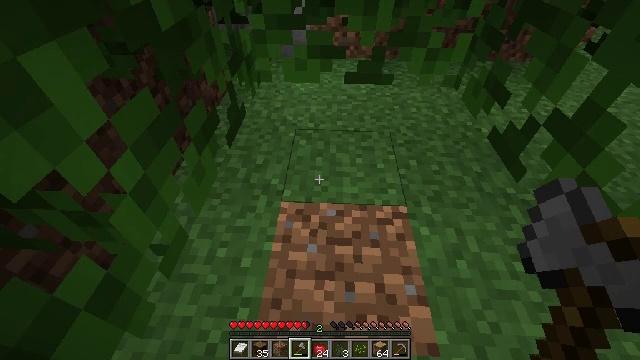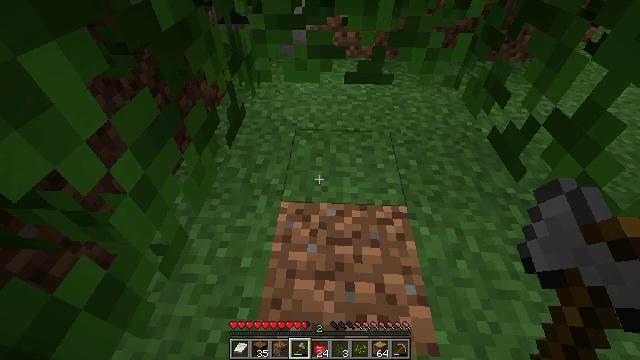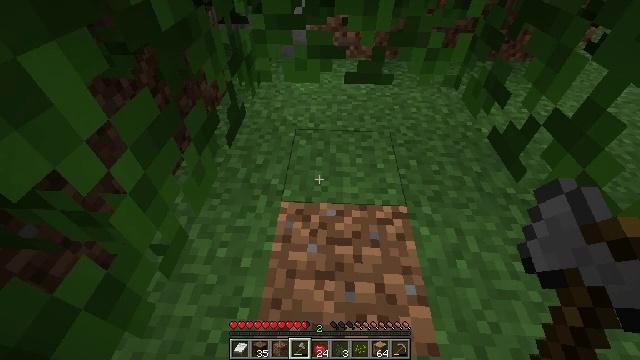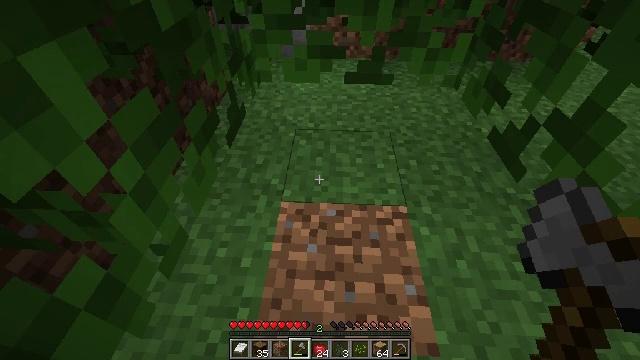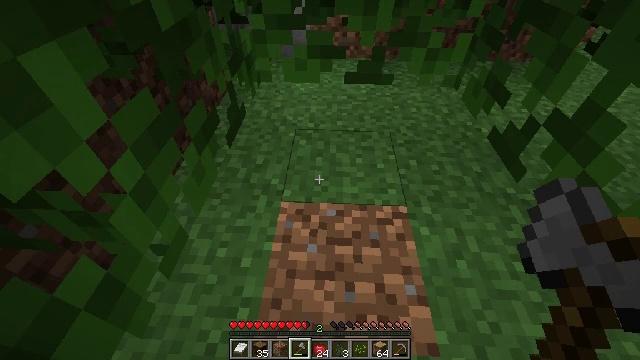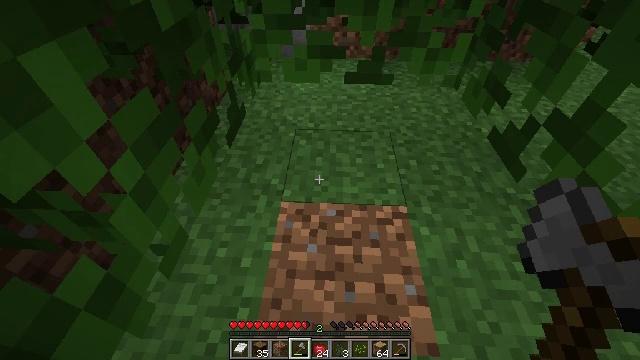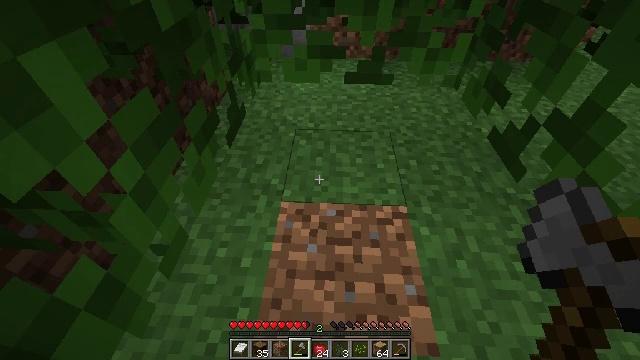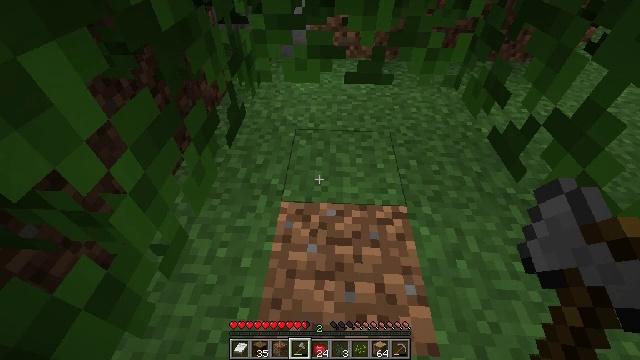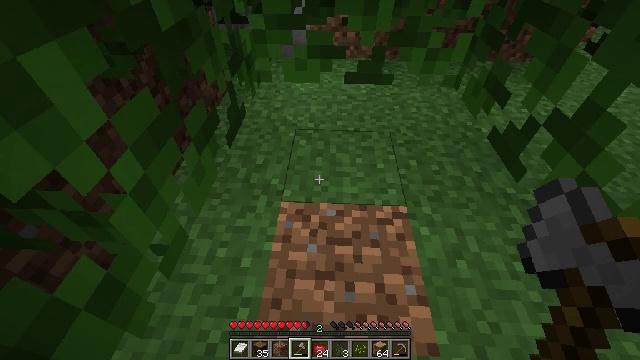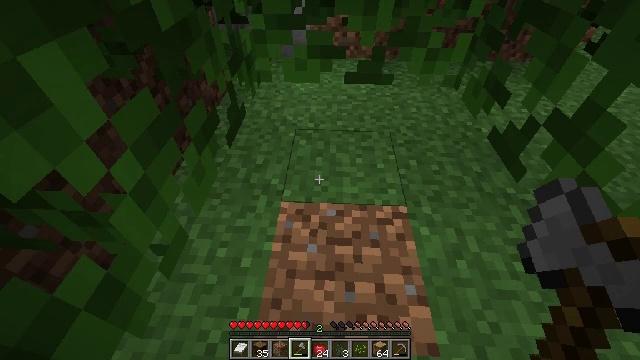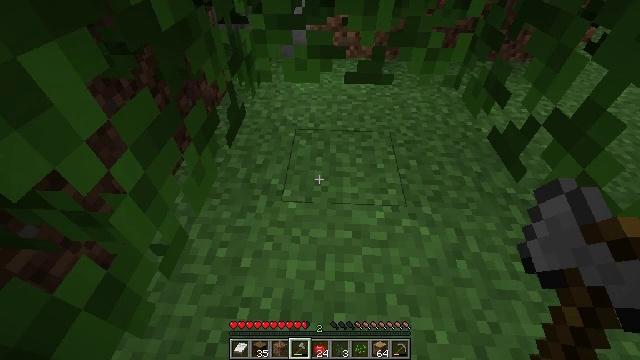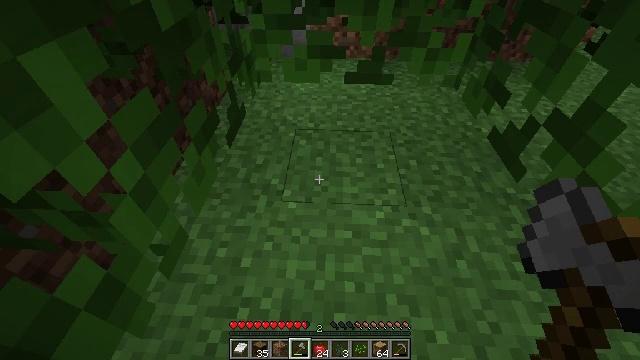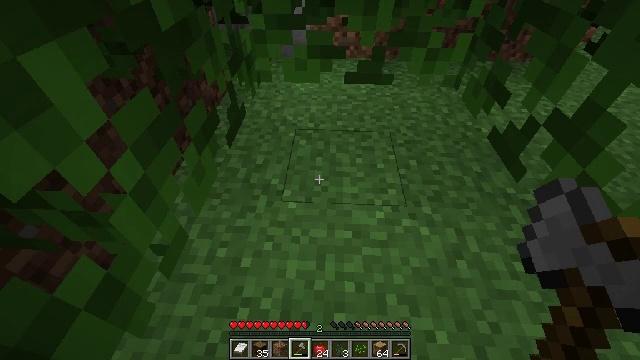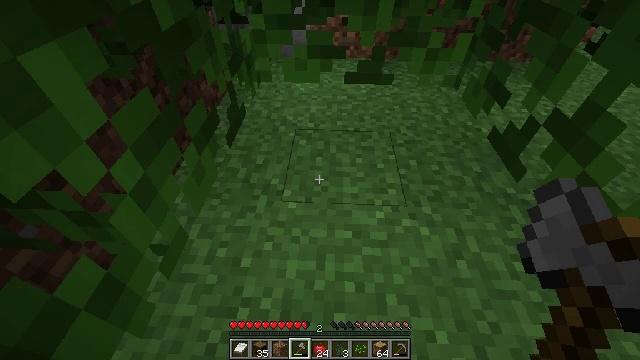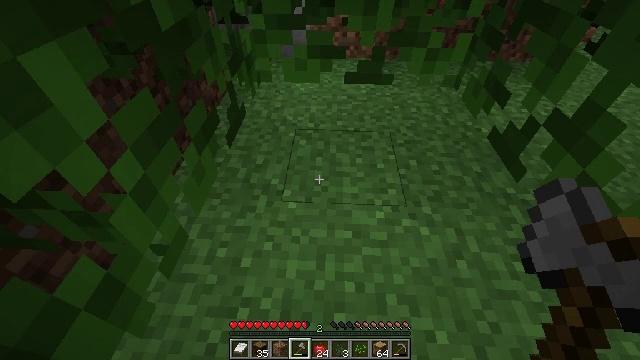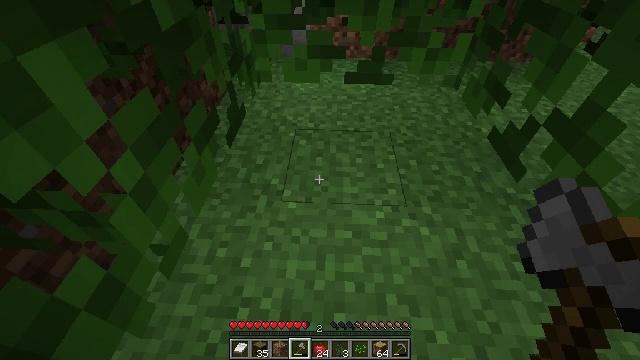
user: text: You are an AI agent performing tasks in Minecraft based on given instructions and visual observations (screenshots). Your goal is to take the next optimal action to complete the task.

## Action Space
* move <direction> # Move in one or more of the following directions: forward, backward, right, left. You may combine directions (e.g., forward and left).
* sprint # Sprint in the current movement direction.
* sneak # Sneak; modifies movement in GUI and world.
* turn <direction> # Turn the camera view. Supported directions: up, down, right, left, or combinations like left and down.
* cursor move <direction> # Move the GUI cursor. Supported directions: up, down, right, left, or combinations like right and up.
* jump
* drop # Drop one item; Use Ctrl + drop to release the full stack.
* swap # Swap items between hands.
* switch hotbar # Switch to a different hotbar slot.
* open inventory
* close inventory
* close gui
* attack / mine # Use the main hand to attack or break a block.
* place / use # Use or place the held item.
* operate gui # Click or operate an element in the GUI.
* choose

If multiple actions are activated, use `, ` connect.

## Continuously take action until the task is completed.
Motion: motion action
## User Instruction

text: Gather birch log for crafting.
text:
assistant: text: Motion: no_op
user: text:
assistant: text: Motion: no_op
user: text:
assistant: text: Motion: no_op
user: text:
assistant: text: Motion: no_op
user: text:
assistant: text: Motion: no_op
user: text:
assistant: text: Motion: no_op
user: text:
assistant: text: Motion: no_op
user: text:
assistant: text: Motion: no_op
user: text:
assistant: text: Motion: no_op
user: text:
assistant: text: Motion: no_op
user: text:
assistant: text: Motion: no_op
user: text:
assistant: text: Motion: no_op
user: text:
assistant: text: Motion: no_op
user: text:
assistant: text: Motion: no_op
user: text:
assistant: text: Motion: no_op
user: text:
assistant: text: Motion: no_op
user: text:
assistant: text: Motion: no_op
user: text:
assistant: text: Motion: no_op
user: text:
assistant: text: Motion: no_op
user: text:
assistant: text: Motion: no_op
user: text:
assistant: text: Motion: no_op
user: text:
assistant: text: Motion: no_op
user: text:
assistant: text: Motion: no_op
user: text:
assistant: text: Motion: no_op
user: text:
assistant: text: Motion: no_op
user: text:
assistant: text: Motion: no_op
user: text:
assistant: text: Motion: no_op
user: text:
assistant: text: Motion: no_op
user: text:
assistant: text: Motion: no_op
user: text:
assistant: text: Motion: no_op